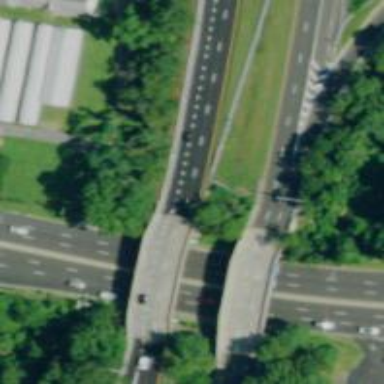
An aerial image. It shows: Urban freeway or expressway.